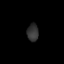
Tissue: lung
Cell type: Epithelial cells
Senescence score: 0.5975
Nuclear area (px): 196
Mean DAPI intensity: 50.398